Interaction volume radius: 5 \u00c5
Interaction volume height: 30 \u00c5
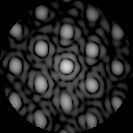
Disorder parameter: 0.203